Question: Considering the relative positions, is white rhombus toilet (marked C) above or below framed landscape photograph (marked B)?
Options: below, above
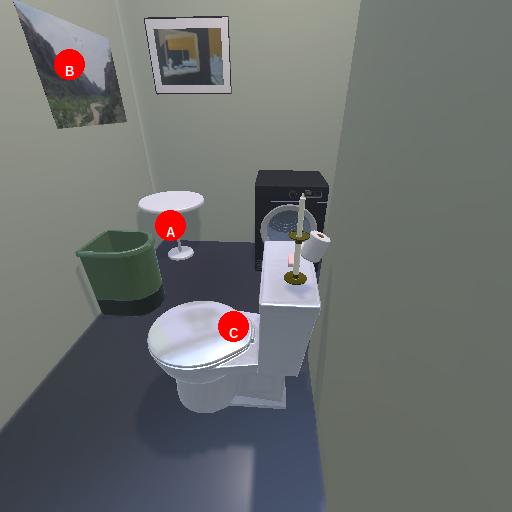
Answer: below